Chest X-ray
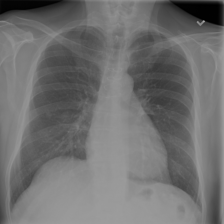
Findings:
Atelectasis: negative
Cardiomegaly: negative
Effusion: negative
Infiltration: negative
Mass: negative
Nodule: positive
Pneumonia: negative
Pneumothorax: negative
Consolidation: negative
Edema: negative
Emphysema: negative
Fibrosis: negative
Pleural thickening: negative
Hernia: negative